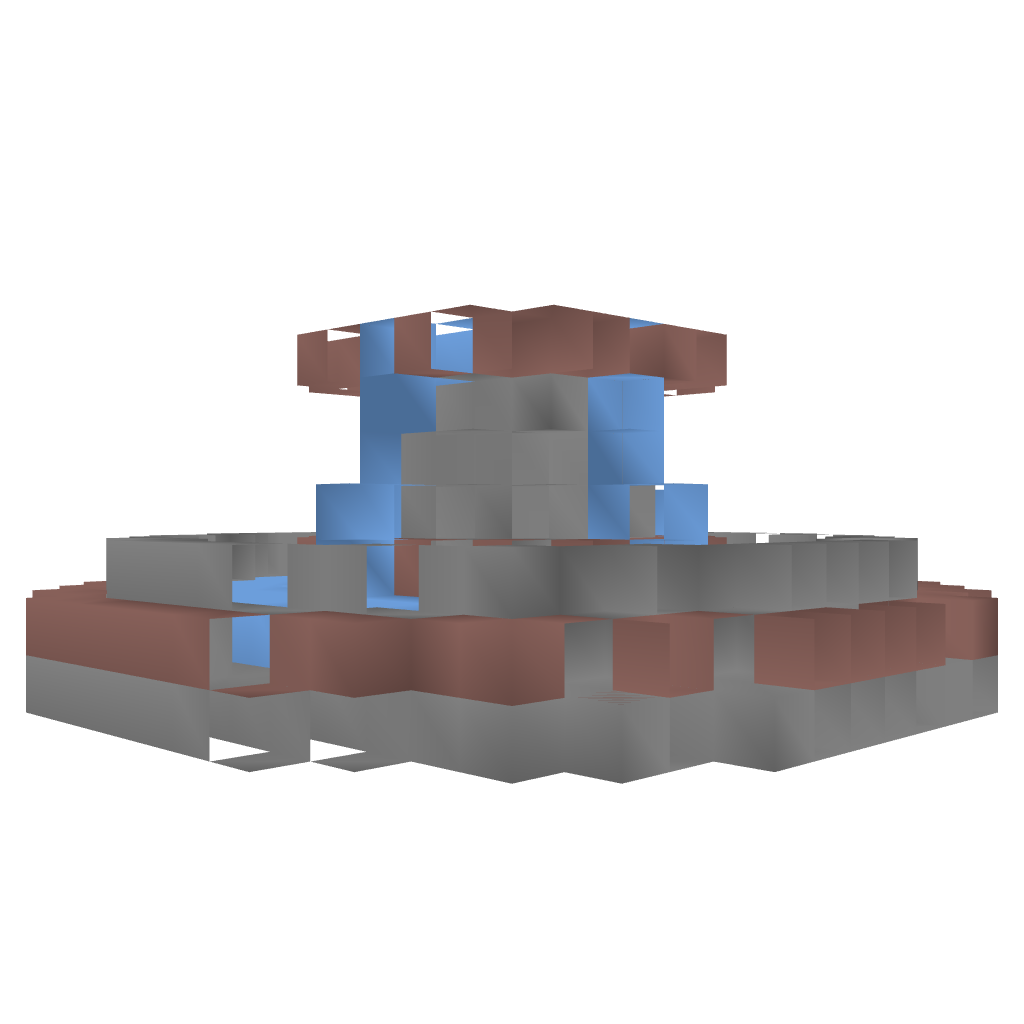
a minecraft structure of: Chafariz/Fonte - Fountain 02 good quality